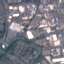
Land use / land cover class: Industrial